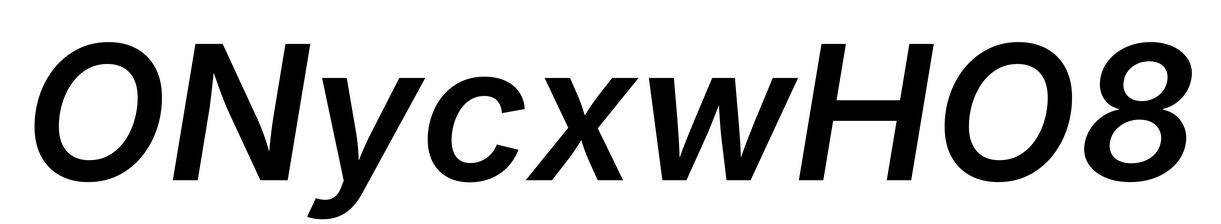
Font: Inter-Italic_SemiBold_Italic